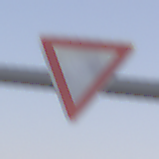
Verkehrszeichen: VorfahrtGewaehren
Umgebung: Outdoor, RoadRail
Tageszeit: SunriseSunset
Wetter: PartlyCloudy
Licht: Natural
Jahreszeit: NotSpecified
Kontrast: LowContrast